Question: I am trying to access a URL in Delphi using a TIdHTTP Indy Tool.
I have done the following:
- - -
'http://sms.saicomvoice.co.za:8900/saicom/index.php?action=login&username=SOME_USERNAME&password=SOME_PASSWORD&login=login'
The Post request works and it returns the HTML. The problem is it doesn't return the correct HTML (See Image Below).
If I take that URL ( Filling in the username and password ) and paste it into my browser exactly The Same as my Delphi Application would then logs into the correct website. But as soon as I do it with my Delphi App it returns the HTML for the login page.
The request is supposed to be executed timeously in a TTimer in Delphi.
Can anyone lead me unto the right path or point me in a direction as to how I can solve this problem ?
- - BtnEndPoll Stops the timer'''
Procedure TfrmMain.TmrPollTimer(Sender: TObject);
Var
ResultHTML: String;
DataToSend: TStringList;
Begin
Inc(Cycle, 1);
LstStatus.Items.Add('');
LstStatus.Items.Add('==================');
WriteStatus('Cycle : ' + IntToStr(Cycle));
LstStatus.Items.Add('==================');
LstStatus.Items.Add('');
DataToSend := TStringList.Create;
Try
WriteStatus('Setting Request Content Type');
HttpRequest.Request.ContentType := 'text/html,application/xhtml+xml,application/xml;q=0.9,image/webp,*/*;q=0.8';
WriteStatus('Setting Request User Agent');
HttpRequest.Request.UserAgent := 'Mozilla/5.0 (Windows NT 5.1; rv:2.0b8) Gecko/20100101 Firefox/4.0b8';
WriteStatus('Posting Request');
ResultHTML := HttpRequest.Post(FPostToURL, DataToSend);
WriteStatus('Writing Result');
FLastResponse := ResultHTML;
WriteStatus('Cycle : ' + IntToStr(Cycle) + ' -- FINISHED');
LstStatus.Items.Add('');
Except
On E: Exception Do
Begin
MakeNextEntryError := True;
WriteStatus('An Error Occured: ' + E.Message);
If ChkExceptionStop.Checked Then
Begin
BtnEndPoll.Click;
WriteStatus('Stopping Poll Un Expectedly!');
End;
End;
End;
End;
'''

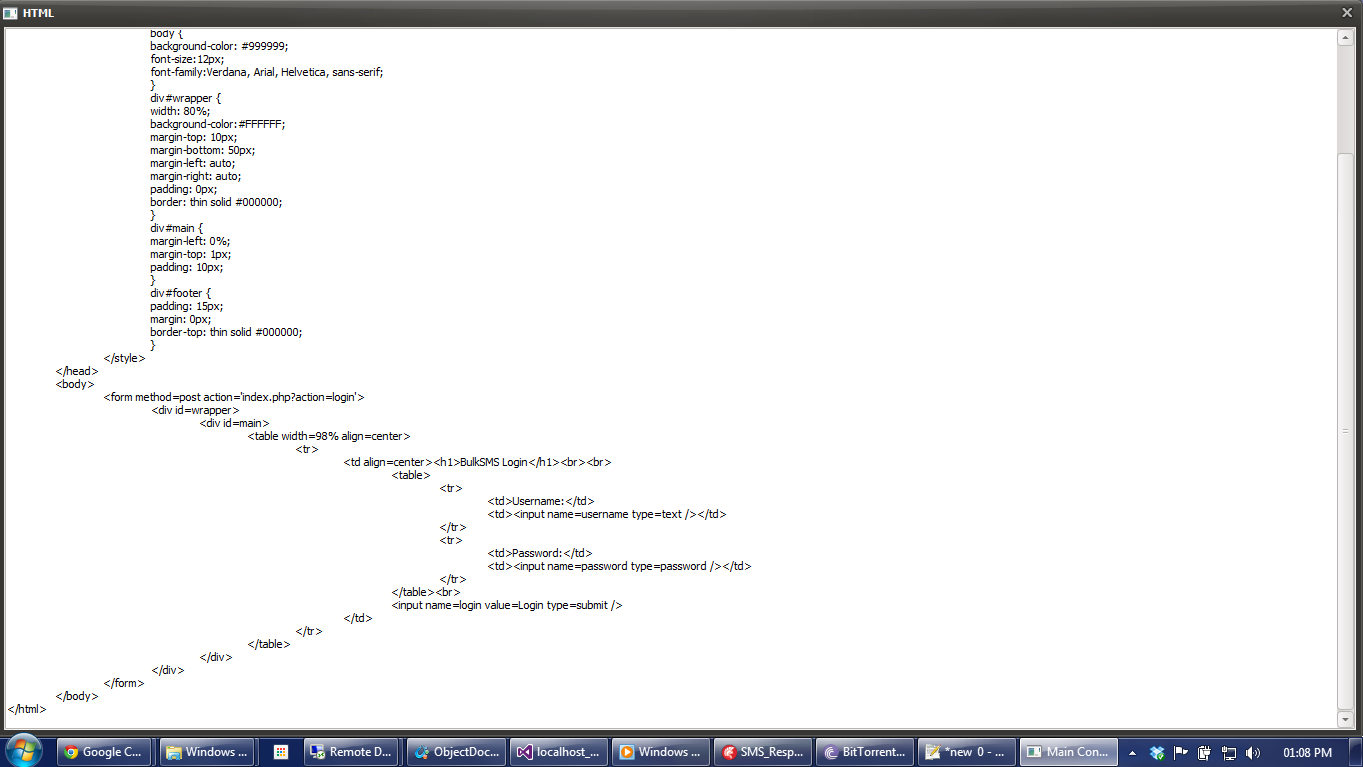
Answer: > HttpRequest.Request.ContentType := 'text/html,application/xhtml+xml,application/xml;q=0.9,image/webp,;q=0.8';
That is not a valid 'ContentType' value. That kind of value belongs in the 'Request.Accept' property instead. It tells the server which ContentTypes the client will accept in the response.
> ResultHTML := HttpRequest.Post(FPostToURL, DataToSend);
You are posting a blank 'TStringList'. Putting a URL into a browser's address bar sends a 'GET' request, not a 'POST' request, so you should be using 'TIdHTTP.Get()' instead:
'''
ResultHTML := HttpRequest.Get('http://sms.saicomvoice.co.za:8900/saicom/index.php?action=login&username=SOME_USERNAME&password=SOME_PASSWORD&login=login');
'''
You would use 'TIdHTTP.Post()' if you wanted to simulate the HTML webform being submitted to the server (since it specifies 'method=post'), eg:
'''
DataToSend.Add('username=SOME_USERNAME');
DataToSend.Add('password=SOME_PASSWORD');
DataToSend.Add('login=Login');
ResultHTML := HttpRequest.Post('http://sms.saicomvoice.co.za:8900/saicom/index.php?action=login', DataToSend);
'''